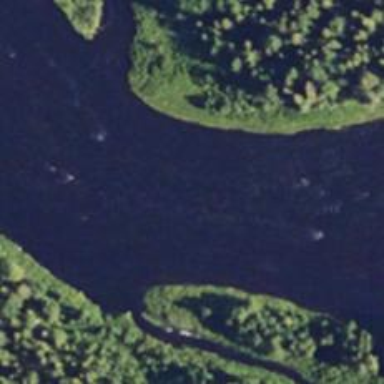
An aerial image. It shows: Beautiful view of river.